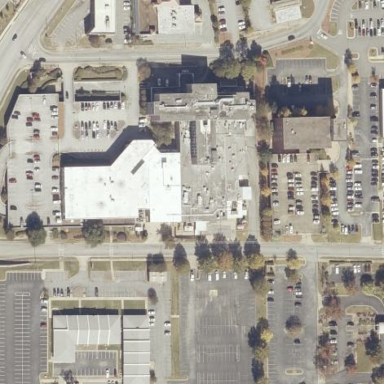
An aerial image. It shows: Healthcare facility identified as hospital.